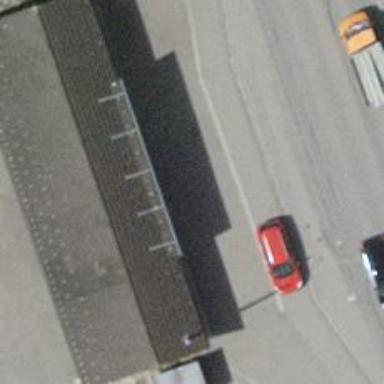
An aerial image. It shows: Bus stop with platform for public transport.